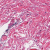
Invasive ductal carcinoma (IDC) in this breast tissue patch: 0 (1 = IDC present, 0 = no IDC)